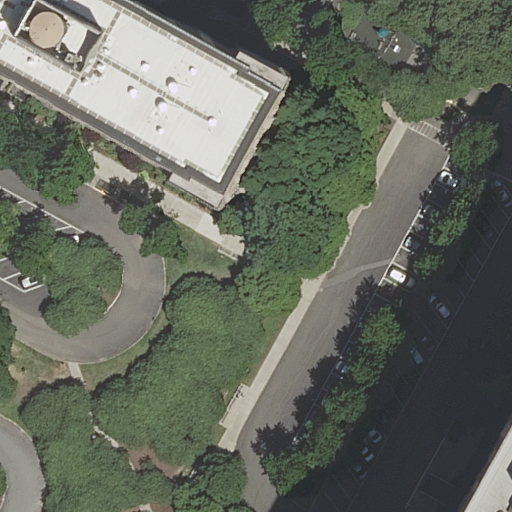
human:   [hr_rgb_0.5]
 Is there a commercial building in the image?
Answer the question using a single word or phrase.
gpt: no

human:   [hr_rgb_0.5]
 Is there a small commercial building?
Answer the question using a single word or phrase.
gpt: no

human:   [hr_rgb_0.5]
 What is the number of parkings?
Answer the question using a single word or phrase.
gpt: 2

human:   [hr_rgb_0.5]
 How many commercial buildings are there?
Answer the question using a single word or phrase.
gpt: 0

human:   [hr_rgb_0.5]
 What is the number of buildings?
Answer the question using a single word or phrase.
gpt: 2

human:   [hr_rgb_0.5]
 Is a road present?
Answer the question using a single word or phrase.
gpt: yes

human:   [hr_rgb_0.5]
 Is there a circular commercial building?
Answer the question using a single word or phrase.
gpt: no

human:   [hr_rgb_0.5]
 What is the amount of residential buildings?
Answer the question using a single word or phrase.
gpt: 2

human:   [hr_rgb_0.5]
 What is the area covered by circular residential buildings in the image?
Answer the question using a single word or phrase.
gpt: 0m2

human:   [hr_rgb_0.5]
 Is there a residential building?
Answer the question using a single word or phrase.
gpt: yes

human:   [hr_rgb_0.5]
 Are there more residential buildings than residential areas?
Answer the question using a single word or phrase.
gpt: yes

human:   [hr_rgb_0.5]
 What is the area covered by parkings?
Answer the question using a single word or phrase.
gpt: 331m2

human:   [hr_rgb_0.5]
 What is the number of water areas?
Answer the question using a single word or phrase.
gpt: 0

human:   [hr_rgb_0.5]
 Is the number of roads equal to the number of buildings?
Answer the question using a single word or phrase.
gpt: no

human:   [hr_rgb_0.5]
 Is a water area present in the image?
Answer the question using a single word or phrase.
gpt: no

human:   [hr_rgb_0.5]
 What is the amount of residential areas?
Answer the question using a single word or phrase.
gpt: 1

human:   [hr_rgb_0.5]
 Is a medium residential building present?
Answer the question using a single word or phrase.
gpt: no

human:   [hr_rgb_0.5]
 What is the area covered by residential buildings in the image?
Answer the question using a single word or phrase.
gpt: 2542m2

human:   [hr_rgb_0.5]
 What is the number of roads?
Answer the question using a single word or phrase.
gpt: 10

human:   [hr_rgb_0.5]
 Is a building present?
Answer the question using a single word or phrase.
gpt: yes

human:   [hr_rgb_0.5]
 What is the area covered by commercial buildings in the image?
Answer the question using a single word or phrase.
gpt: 0m2

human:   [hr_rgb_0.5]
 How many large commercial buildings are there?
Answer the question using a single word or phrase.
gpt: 0

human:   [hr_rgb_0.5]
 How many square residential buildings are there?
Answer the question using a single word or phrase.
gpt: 0

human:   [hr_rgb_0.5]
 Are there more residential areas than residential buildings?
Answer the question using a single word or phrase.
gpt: no

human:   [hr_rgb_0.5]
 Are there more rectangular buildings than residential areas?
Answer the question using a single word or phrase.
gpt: yes

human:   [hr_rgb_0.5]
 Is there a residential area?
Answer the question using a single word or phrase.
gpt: yes

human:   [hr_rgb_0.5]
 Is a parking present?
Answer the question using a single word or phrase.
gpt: yes

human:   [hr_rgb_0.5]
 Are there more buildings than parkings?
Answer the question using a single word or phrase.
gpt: no

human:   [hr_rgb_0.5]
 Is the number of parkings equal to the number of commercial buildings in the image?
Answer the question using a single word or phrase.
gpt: no

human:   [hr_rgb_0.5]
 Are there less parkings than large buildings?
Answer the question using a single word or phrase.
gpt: no

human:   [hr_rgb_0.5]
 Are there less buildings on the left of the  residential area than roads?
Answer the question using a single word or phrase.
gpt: yes

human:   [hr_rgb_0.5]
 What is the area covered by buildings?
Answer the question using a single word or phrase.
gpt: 2542m2

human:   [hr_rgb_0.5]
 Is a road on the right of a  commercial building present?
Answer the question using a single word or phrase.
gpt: no

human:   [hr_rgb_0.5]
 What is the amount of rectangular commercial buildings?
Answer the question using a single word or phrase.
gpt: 0

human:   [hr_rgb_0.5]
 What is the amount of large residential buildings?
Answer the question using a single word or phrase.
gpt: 2

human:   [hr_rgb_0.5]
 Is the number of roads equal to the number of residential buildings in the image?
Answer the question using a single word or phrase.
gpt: no

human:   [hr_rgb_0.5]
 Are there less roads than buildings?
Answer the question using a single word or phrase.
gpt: no

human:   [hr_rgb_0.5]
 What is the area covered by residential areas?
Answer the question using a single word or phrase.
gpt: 4420m2

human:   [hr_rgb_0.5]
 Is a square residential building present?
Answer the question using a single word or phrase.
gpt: no

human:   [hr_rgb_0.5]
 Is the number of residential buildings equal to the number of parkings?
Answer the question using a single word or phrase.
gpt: yes

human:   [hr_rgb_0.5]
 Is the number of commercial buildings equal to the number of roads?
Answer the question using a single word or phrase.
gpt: no

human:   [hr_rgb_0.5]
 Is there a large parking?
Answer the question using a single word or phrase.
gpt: no

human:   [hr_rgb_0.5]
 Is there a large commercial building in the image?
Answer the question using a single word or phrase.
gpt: no

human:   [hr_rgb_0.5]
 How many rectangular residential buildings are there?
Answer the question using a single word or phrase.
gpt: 2

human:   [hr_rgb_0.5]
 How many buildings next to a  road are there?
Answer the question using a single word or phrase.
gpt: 2

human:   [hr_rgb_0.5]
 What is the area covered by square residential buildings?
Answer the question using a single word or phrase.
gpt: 0m2

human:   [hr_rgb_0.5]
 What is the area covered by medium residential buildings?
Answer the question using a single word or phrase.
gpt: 0m2

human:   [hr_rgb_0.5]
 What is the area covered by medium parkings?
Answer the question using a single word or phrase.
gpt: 317m2

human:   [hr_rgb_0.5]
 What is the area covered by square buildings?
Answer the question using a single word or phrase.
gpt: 0m2

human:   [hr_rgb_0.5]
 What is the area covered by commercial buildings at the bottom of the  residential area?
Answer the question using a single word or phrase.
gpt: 0m2

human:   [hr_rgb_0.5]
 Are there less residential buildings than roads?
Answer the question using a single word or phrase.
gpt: yes

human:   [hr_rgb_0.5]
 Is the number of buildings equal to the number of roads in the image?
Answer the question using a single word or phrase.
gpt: no

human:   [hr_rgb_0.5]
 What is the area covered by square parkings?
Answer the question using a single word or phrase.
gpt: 0m2

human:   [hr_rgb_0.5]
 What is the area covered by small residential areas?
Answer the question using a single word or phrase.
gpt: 0m2

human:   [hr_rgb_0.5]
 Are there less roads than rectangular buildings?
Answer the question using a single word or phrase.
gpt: no

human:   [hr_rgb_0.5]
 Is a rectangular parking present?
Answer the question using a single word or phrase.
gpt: yes

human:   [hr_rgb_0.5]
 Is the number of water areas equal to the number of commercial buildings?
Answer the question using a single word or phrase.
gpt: yes

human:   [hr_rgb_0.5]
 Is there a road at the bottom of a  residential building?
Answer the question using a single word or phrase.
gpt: yes

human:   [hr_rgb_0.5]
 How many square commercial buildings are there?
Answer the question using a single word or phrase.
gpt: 0

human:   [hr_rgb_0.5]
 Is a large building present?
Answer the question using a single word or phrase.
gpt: yes

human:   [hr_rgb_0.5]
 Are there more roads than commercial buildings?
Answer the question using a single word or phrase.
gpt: yes

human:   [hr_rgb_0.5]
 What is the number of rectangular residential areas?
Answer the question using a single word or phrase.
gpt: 1

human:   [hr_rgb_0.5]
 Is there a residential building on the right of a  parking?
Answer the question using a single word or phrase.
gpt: yes

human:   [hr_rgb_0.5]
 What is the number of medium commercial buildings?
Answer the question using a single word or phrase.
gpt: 0